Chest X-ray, PA view. Patient: 24 years old, sex F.
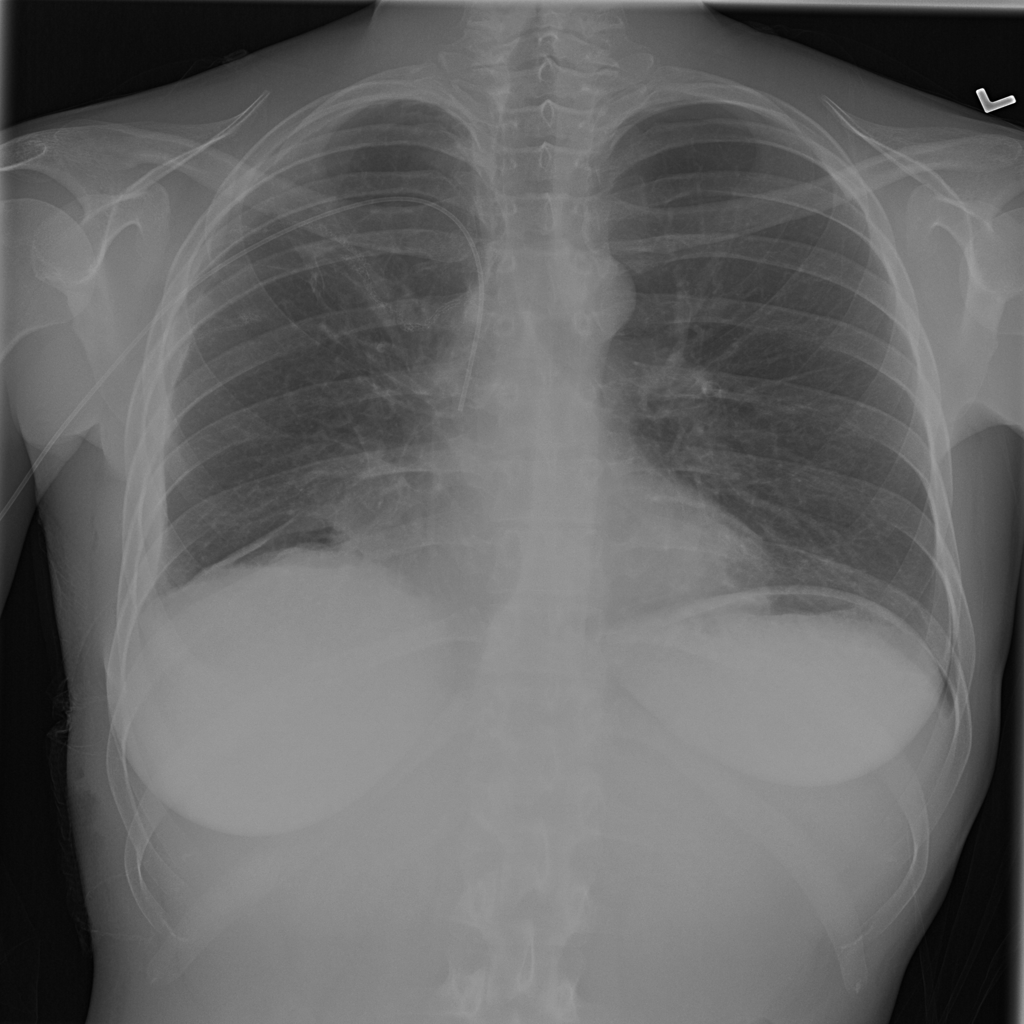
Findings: No Finding